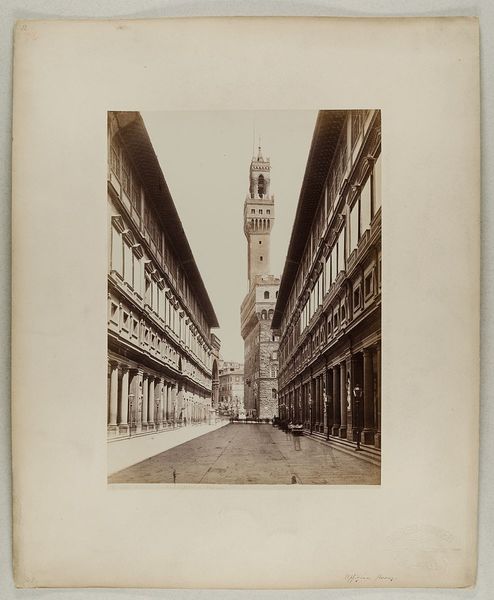
Titel: No. 1833. Palazzo Vecchio dagli Uffizi (Firenze)
Künstler: Giorgio Sommer
Standort: Hamburg
Institution: Museum für Kunst und Gewerbe Hamburg
Schlagwörter: stadt, architektur, foto, fotografie, photographie, stadtansicht, palazzo, rathaus, photo, karton, museum, uffizien, albumin, lichtbild, reisefotografie, vecchio, historische, alte stadtansicht, alte ansicht, schwarzweißpositivverfahren, silbersalzverfahren, schwarzweißfotografie, gebäude, örtlichkeit, straße, stätte, reisephotographie, albuminpapier